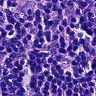
Metastatic tissue present: no